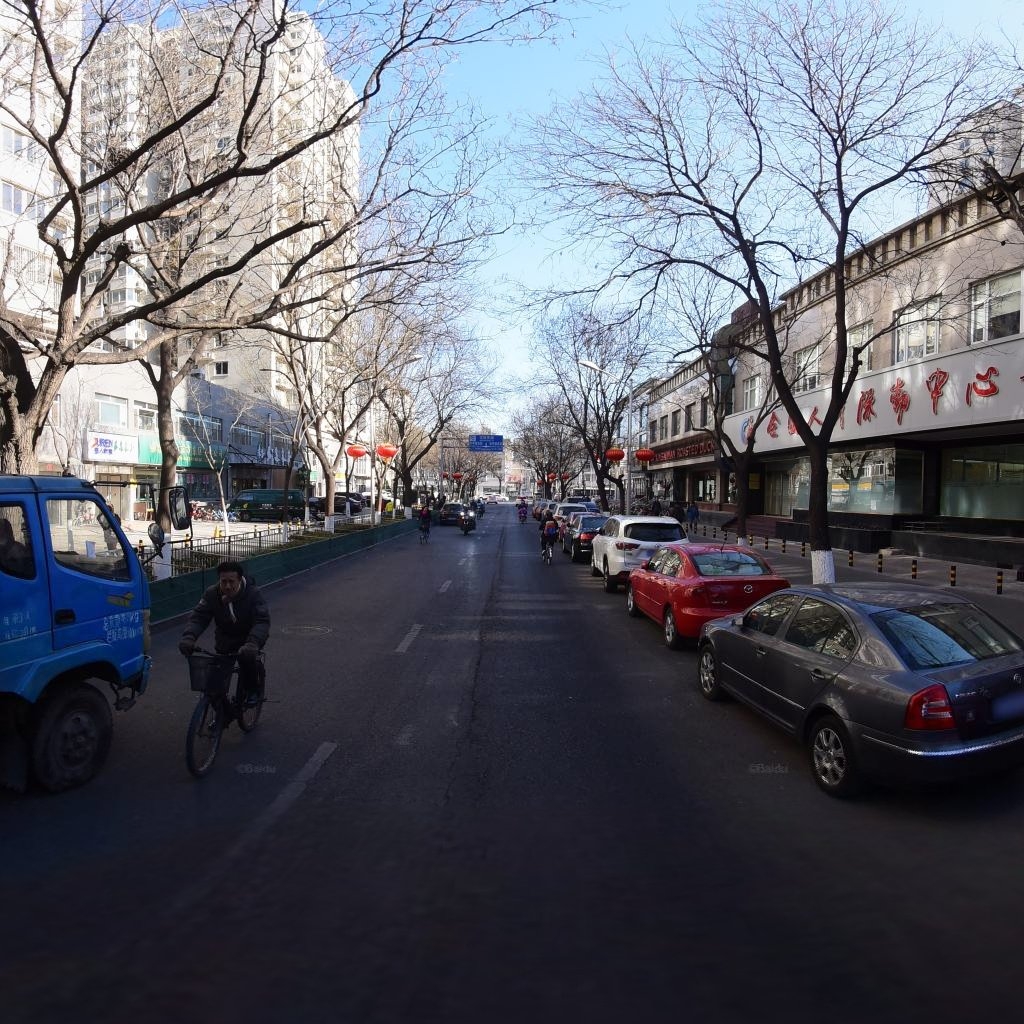
Region: Dongcheng
Road damage annotations: longitudinal crack, manhole cover